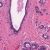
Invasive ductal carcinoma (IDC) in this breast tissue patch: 0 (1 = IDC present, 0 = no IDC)